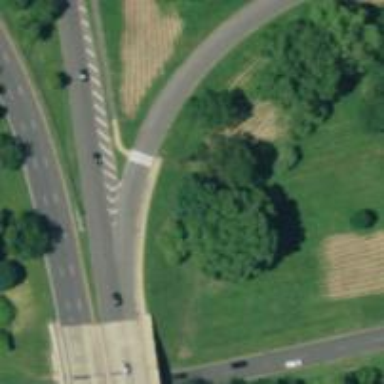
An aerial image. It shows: Zebra crossing on the road.